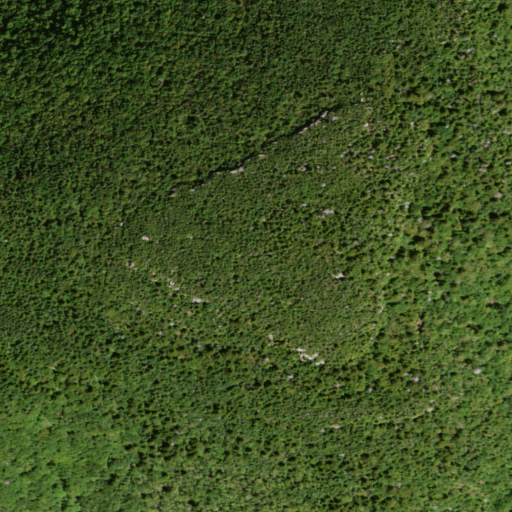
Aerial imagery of mountain in New York named Cornell Mountain containing evergreen forest and mixed forest